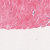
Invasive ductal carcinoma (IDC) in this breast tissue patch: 0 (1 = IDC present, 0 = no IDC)